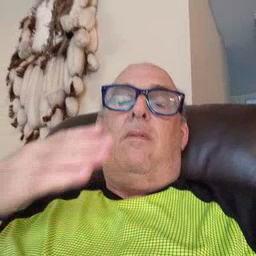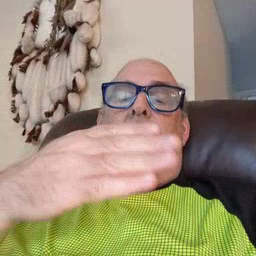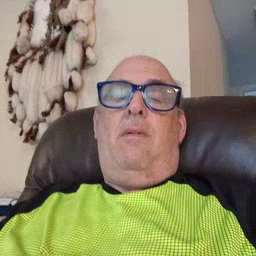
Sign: fish